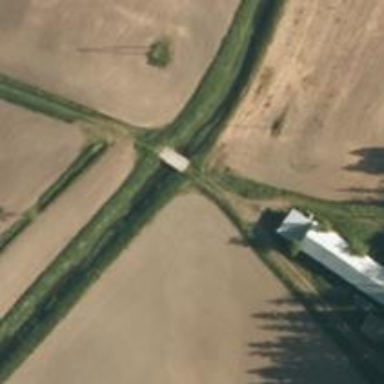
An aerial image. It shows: Service road on bridge.